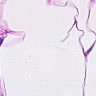
Metastatic tissue present: no